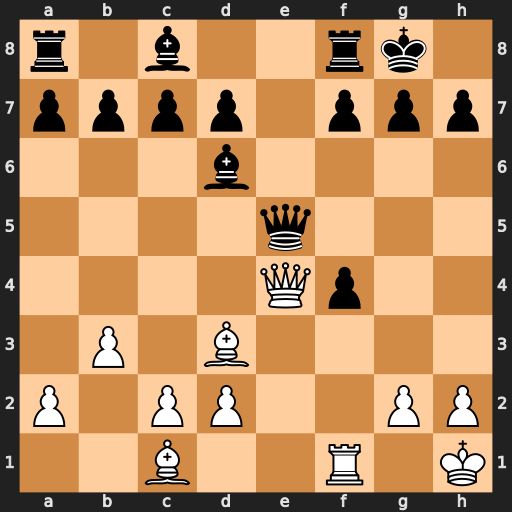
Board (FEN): r1b2rk1/pppp1ppp/3b4/4q3/4Qp2/1P1B4/P1PP2PP/2B2R1K
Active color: w
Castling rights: -
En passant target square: -
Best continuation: Qxh7#